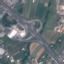
Land use / land cover: Highway